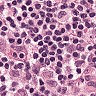
Metastatic tissue present: no